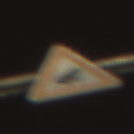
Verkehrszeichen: AmphibienwanderungLinks
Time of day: Night
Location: Outdoor (Urban)
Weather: Clear
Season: NotSpecified
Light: Artificial